Question: For example I can get to a Profile created in Sitecore and I can get it's name.
(Sitecore) Settings > Profile > UserTypes > Entertainment Executive > AR Executive
'''
<xsl:variable name="ARExec" select="$UserTypes/item[3]/item[1]"/>
'''
The above code will print out
Now inside of I have a , and inside that are:
- - -
I've been trying to follow this example here:
<URL>
However I cannot reproduce the results, I want to be able to get and list out all 3 names, but it only let's me grab Music, the first item. I'm trying to figure out how to loop through the items in the Multilist and display them all.
'''
<xsl:template match="*" mode="main">
....
<xsl:variable name="ARExec" select="$UserTypes/item[3]/item[1]"/>
<lable><xsl:value-of select="sc:fld('Related Genre Types', $ARExec)"/></lable>
<xsl:variable name="ids" select="concat(sc:fld('Related Genre Types',$ARExec),'|')"/>
<xsl:call-template name="PrintTitles">
<xsl:with-param name="ids" select="$ids"/>
</xsl:call-template>
</xsl:template>
<xsl:template name="PrintTitles">
<xsl:param name="ids"/>
<xsl:if test="$ids">
<xsl:variable name="itm_id" select="substring-before($ids, '|')"/>
<xsl:if test="$itm_id">
<xsl:variable name="itm" select="sc:item($itm_id,.)"/>
<xsl:value-of select="sc:fld('Title', $itm)"/> &amp;
</xsl:if>
<xsl:call-template name="PrintTitles">
<xsl:with-param name="ids" select="substring-after($ids, '|')"/>
</xsl:call-template>
</xsl:if>
</xsl:template>
'''
^ Prints out {id number...}Music &

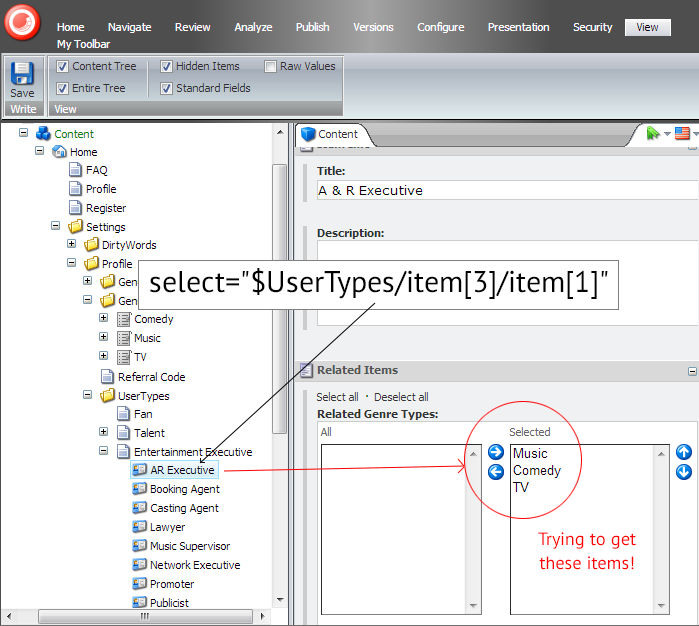
Answer: I had to target the owner of the Multilist item differently, I had to target it using @key then the <URL> worked:
'''
<xsl:variable name="ExecUser" select="$UserTypes/item[@key='entertainment executive']" />
'''